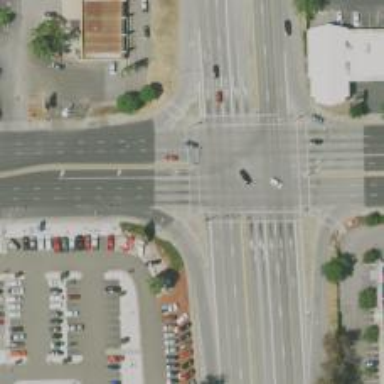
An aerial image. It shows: Crossing on the road.